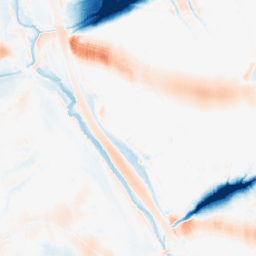
Category: morphological
Decomposition family: morphological_ellipse
Decomposition parameters: operation: average
width: 50
height: 30
Upsampling method: regularized
Upsampling parameters: scale: 2
lambda_reg: 0.001
Upsampling scale: 2